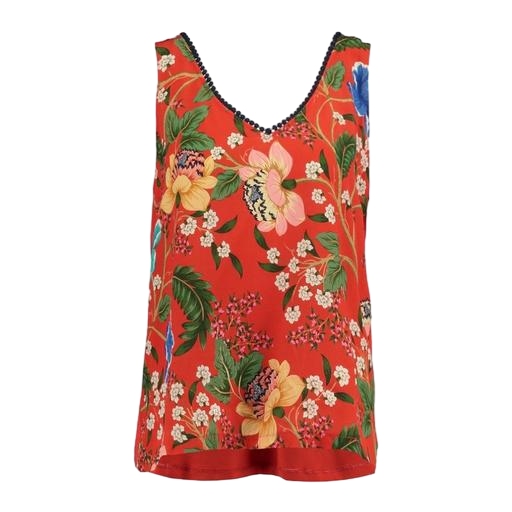
red floral-print top, sleeveless floral-print top, red printed tank, white background